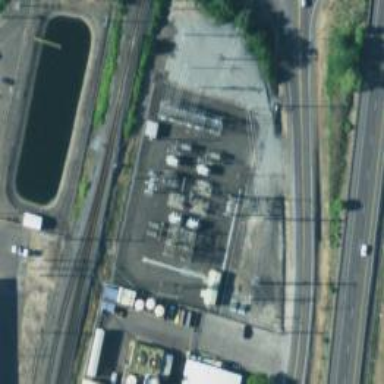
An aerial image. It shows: Power substation.